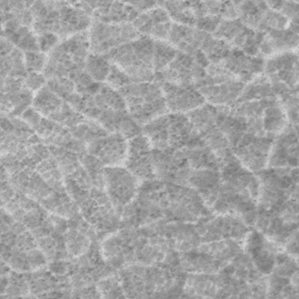
Label: frost